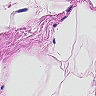
Metastatic tissue present: no